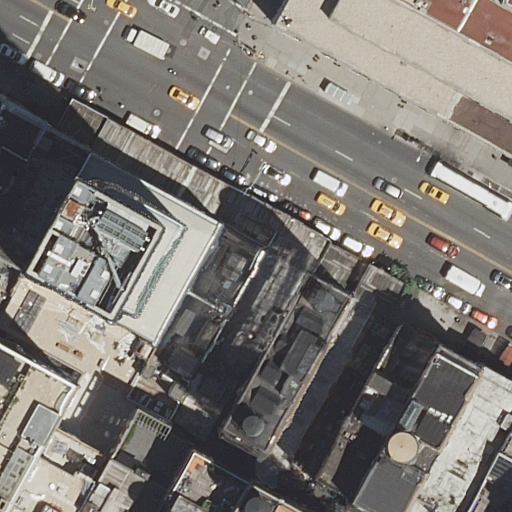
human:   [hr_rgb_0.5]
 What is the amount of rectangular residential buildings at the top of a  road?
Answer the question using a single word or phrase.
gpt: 1

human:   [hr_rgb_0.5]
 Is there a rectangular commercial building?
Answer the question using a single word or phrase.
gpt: no

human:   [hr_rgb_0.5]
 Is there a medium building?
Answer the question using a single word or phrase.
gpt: yes

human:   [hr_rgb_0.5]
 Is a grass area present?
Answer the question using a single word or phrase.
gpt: no

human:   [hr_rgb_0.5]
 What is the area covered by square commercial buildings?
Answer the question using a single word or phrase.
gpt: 0m2

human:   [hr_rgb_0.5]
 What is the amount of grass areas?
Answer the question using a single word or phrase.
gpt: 0

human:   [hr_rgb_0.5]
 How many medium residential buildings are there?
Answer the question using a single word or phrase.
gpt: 10

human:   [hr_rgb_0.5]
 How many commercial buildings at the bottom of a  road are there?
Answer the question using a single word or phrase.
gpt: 0

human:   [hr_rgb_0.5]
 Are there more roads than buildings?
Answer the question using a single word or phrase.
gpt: no

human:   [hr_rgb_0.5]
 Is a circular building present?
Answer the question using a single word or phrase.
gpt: no

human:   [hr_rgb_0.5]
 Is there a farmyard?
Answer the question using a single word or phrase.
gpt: no

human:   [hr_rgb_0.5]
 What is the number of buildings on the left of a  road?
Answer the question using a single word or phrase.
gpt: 11

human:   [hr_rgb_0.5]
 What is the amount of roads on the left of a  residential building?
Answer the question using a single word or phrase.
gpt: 7

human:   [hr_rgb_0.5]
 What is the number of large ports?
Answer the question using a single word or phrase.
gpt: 0

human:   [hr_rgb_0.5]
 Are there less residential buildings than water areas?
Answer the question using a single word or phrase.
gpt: no

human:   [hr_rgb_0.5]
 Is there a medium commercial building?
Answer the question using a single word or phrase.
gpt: no

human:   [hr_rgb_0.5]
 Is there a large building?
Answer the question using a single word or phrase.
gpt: yes

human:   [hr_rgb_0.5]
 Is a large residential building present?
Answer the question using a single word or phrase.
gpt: yes

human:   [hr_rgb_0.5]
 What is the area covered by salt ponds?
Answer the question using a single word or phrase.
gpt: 0m2

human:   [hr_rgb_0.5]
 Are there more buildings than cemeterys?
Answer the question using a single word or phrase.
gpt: yes

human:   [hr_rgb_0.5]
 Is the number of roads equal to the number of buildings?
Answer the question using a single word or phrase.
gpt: no

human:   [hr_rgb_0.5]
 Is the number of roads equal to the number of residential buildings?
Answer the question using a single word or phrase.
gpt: no

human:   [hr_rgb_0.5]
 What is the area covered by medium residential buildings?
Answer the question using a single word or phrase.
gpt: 2916m2

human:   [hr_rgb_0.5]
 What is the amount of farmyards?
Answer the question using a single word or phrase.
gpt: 0

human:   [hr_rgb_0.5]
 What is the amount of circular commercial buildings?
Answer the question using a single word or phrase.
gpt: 0

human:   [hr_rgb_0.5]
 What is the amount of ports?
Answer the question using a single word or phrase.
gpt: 0

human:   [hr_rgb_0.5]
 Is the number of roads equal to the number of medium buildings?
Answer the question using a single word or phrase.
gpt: no

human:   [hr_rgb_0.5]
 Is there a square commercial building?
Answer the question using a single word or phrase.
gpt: no

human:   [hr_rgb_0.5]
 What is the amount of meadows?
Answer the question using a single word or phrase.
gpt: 0

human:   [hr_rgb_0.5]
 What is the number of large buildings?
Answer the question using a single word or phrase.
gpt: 2

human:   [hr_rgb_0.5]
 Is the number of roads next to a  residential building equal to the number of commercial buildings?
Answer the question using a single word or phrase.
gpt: no

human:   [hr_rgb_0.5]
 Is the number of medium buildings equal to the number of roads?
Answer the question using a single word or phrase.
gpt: no

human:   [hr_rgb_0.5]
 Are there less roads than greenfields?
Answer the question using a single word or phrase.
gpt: no

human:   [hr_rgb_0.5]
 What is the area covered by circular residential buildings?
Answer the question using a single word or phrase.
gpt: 0m2

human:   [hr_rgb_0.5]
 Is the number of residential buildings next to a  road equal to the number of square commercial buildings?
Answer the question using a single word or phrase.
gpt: no

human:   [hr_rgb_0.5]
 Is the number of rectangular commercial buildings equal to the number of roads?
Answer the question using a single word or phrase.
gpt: no